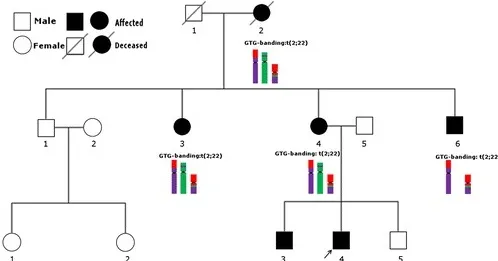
The structure of the derivative chromosomes der(2), der(5) and der(22), and their segregation. (a) In addition to the translocation of segments between chromosomes 2 and 22, a 1.42 Mb segment from 2p14 was found to be inserted into 5p15.1, where a 1.47 Mb deletion was detected; two other segments at 5p15.1, and one segment at 5p15.1-p14.3 was also rearranged on the der(5), one of them distal and two proximal to the 2p14 insertion; on chromosome 22 a duplicated segment of 6.64 Mb from 5q23.2-q23.3 was inserted into the breakpoint. Arrows point to breakpoints; localization of the resulting fragments is indicated at right. (b) The rearranged chromosomes - der(2), der(5) and der(22), were present in the proband (III-4), his mother (II-4), aunt (II-3) and grandmother (I-2), who therefore carried a 5p15 deletion and a 5q23.2q23.3 duplication; the proband's affected brother (III-3) and uncle (II-6) inherited the der(2) and der(22), thus carrying a 2p14 deletion and a 5q23.2 duplication; the proband's clinically normal brother (III-5) inherited only the der(5), and had a 2p14 duplication and a 5p15 deletion.
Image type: pathology (immunostaining)